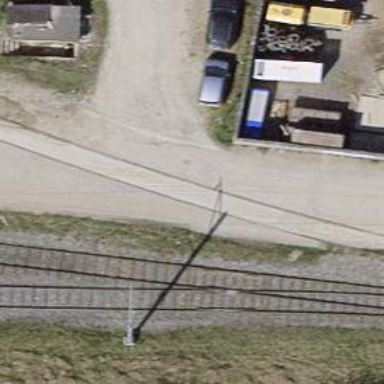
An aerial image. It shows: Level crossing along the railway.